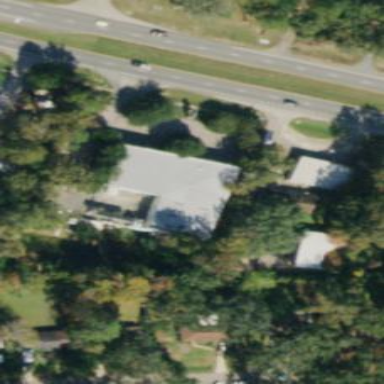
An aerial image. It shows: Commercial building.